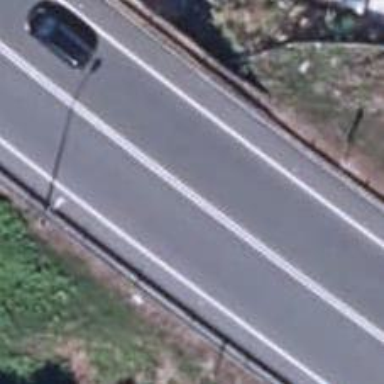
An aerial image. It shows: Asphalt motorway link.